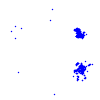
Particle: electron